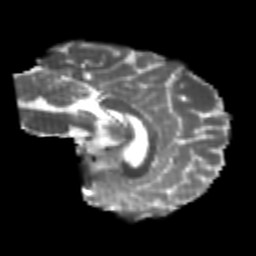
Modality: T2w
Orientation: sagittal
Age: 24
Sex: male
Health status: healthy
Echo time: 0.074 s